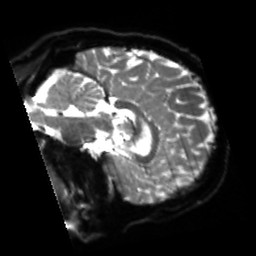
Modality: sbref
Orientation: sagittal
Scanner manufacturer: siemens
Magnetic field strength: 3 T
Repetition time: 4 s
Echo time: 0.0594 s